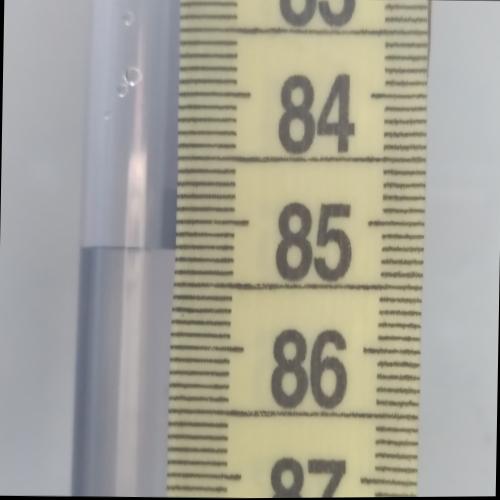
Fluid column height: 85.2 cm